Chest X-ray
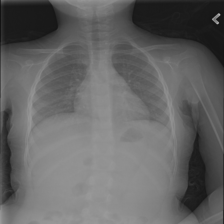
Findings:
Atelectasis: negative
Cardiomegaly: negative
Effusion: negative
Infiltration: positive
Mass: negative
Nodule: negative
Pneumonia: negative
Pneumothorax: negative
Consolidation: negative
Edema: negative
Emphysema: negative
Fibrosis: negative
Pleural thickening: negative
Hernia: negative